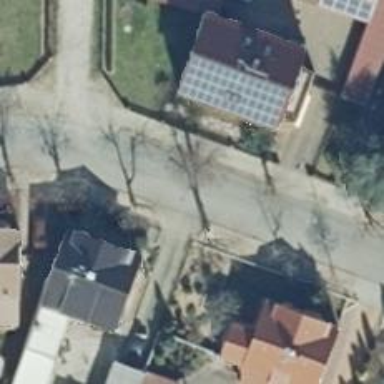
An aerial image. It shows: Smooth asphalt road in residential area.